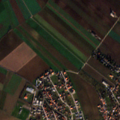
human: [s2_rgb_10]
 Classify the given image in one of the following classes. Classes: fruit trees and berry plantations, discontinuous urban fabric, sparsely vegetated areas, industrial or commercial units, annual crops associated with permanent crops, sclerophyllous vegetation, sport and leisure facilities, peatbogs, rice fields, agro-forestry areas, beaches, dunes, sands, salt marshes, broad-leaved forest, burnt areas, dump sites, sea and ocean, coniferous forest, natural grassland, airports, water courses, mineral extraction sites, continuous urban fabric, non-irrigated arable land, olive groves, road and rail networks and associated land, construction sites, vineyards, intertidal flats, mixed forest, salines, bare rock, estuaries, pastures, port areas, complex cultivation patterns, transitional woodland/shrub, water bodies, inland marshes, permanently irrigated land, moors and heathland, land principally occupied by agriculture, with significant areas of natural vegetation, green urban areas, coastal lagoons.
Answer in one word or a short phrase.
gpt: discontinuous urban fabric, non-irrigated arable land, broad-leaved forest